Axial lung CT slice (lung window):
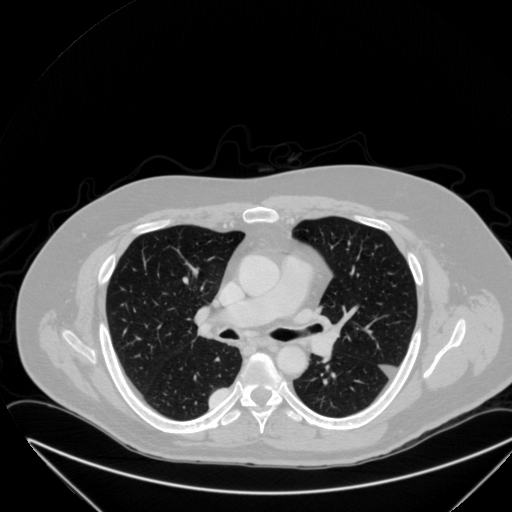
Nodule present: yes
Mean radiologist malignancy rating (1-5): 4